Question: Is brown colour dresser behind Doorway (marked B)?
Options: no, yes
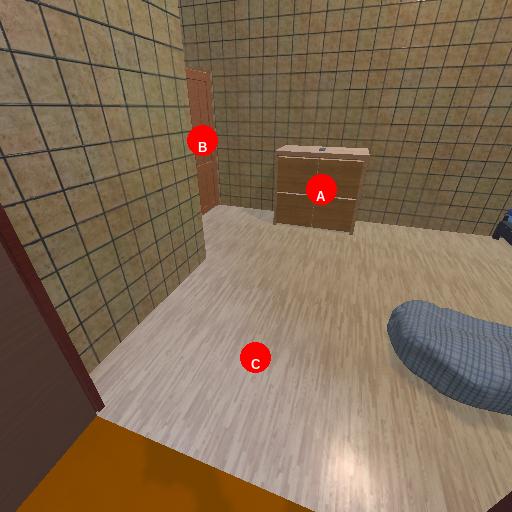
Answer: no